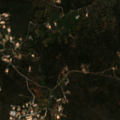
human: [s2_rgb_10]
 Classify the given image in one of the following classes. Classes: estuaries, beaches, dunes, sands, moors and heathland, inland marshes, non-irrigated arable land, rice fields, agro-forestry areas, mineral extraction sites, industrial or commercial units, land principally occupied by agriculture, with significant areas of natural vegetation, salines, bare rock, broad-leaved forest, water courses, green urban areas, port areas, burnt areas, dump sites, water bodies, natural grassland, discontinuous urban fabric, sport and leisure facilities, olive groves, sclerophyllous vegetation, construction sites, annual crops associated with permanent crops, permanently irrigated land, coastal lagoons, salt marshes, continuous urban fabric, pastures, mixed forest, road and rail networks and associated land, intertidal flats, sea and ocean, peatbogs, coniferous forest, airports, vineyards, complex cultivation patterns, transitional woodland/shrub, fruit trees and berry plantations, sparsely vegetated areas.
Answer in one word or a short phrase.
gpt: annual crops associated with permanent crops, complex cultivation patterns, sclerophyllous vegetation